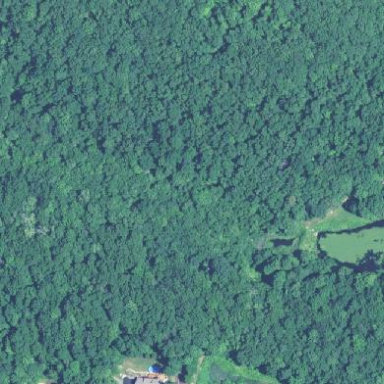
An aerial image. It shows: Campsite nestled in woodland within nature reserve.